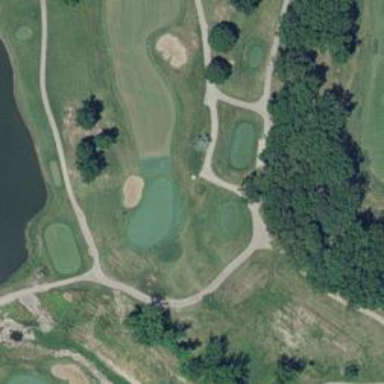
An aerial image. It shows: Service road designated as golf cart path.